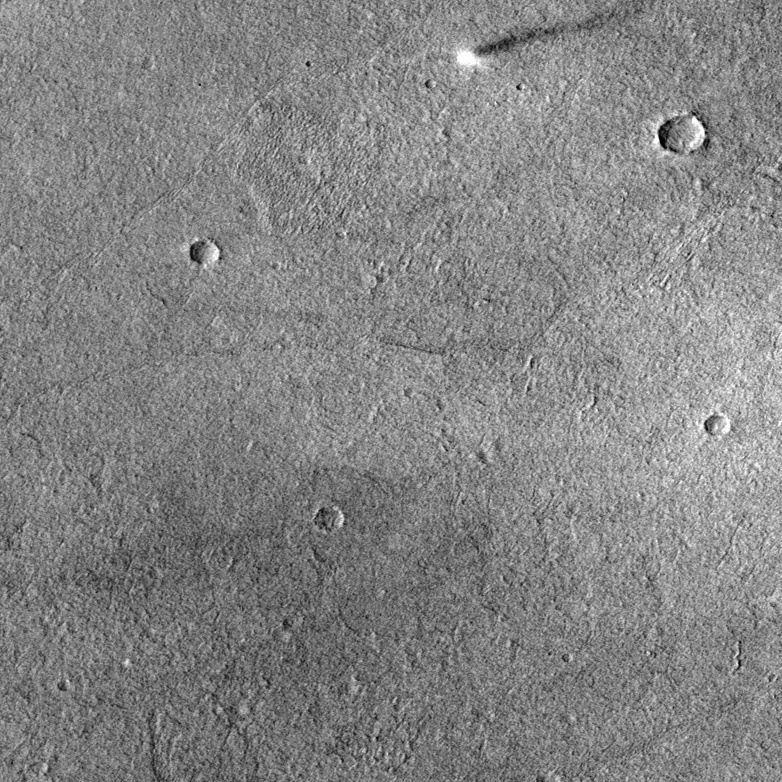
Label: dustdevil